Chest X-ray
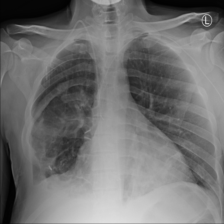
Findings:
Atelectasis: negative
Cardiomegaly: negative
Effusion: negative
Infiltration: negative
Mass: negative
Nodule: negative
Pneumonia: negative
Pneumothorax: negative
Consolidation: negative
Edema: negative
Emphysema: negative
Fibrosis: negative
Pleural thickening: negative
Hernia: negative